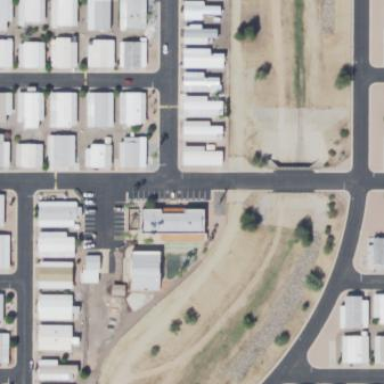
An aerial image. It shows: Residential area designated as trailer park.